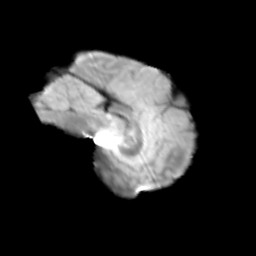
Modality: T2w
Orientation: sagittal
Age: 13
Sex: male
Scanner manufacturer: siemens
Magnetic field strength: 3 T
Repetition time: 3.8 s
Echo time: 0.07 s